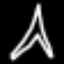
Label: The Eiffel Tower